Interaction volume radius: 5 \u00c5
Interaction volume height: 25 \u00c5
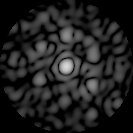
Disorder parameter: 0.7213